Field crop: maize
Growth stage: 2
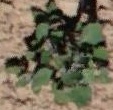
Species: chenopodium